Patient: sex M, age 58
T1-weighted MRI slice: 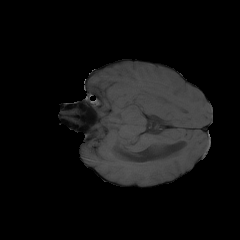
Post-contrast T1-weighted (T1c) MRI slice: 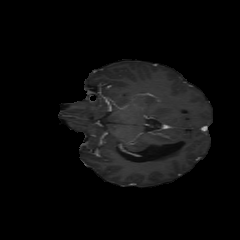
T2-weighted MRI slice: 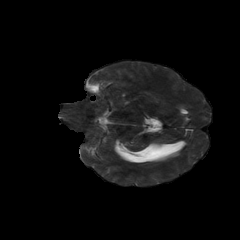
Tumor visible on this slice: no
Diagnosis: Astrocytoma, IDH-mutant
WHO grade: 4